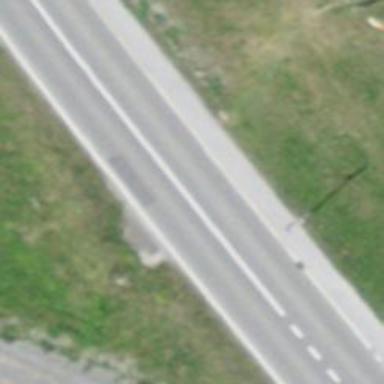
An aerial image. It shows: Secondary road with asphalt surface.